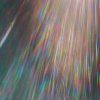
Label: sunburn